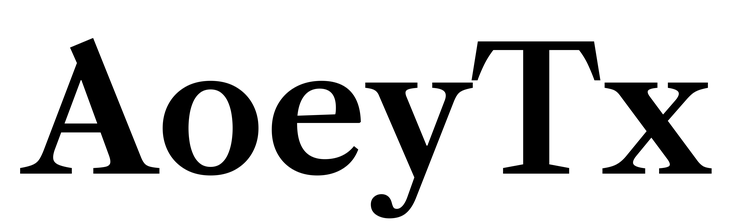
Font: LibreCaslonText_SemiBold